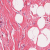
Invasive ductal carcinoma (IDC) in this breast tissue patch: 0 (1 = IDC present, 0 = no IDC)